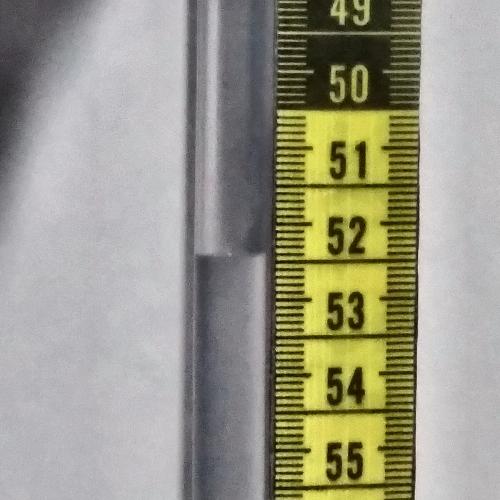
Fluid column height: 52.4 cm